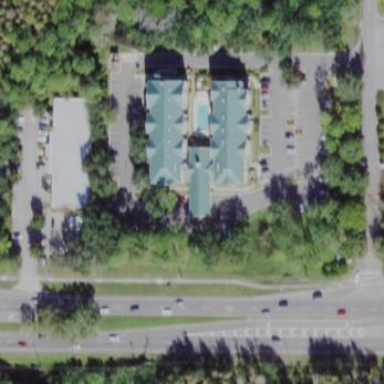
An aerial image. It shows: Hotel building.